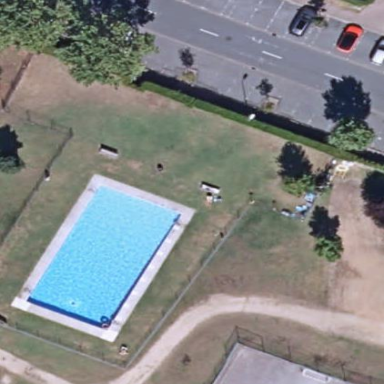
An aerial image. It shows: Swimming pool located in leisure land.